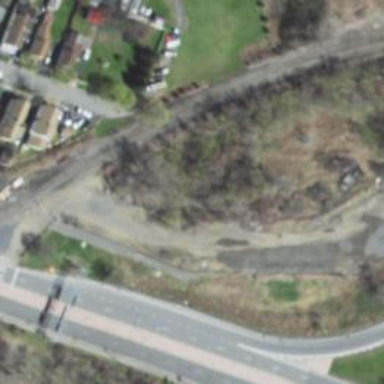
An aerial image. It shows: Railway turntable.